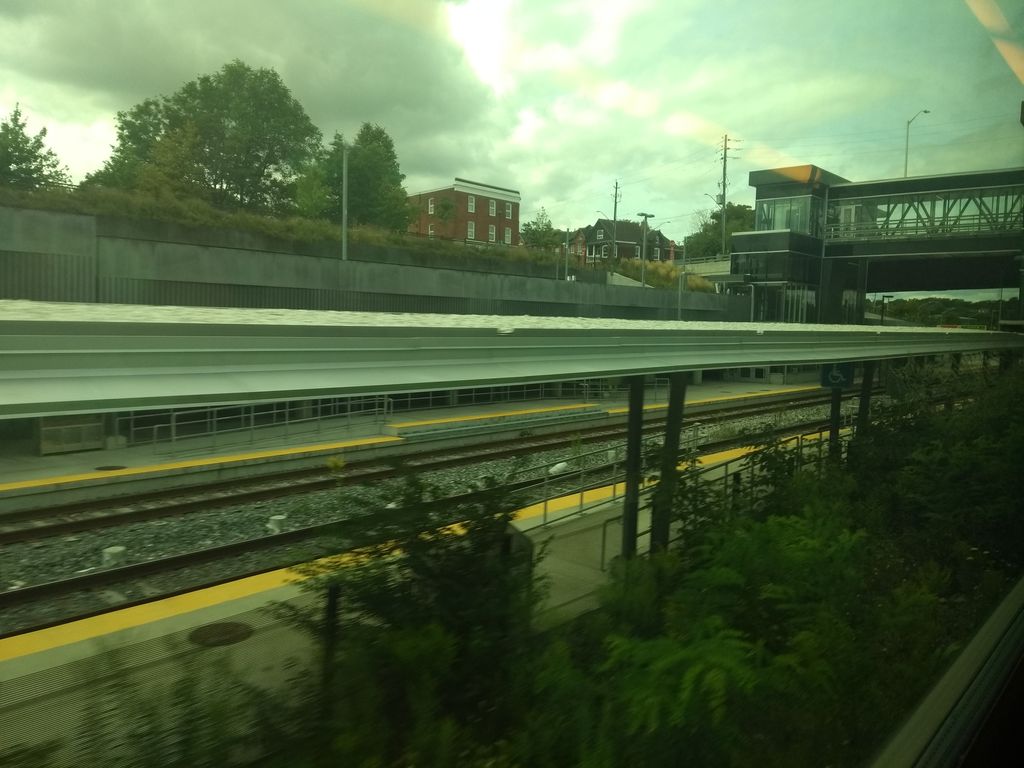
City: hamilton